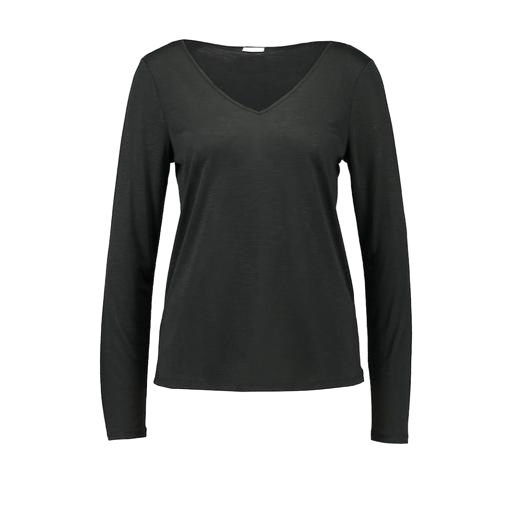
black superfine v-neck tee, longsleeve t-shirt, long-sleeve t-shirt only macy, white background